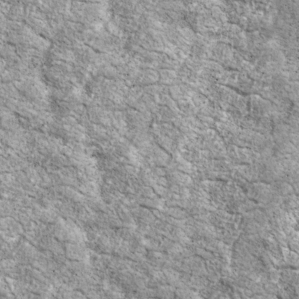
Label: non_frost